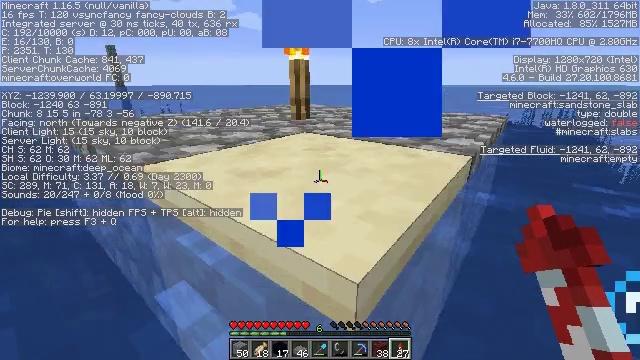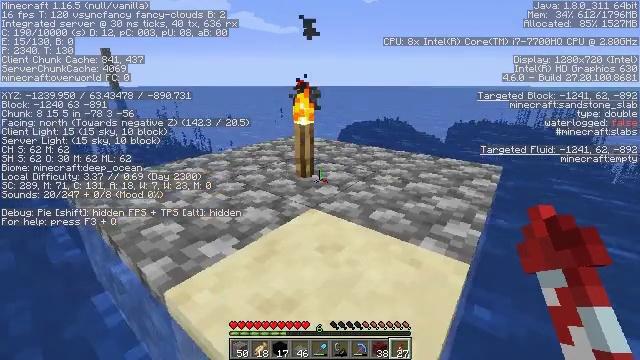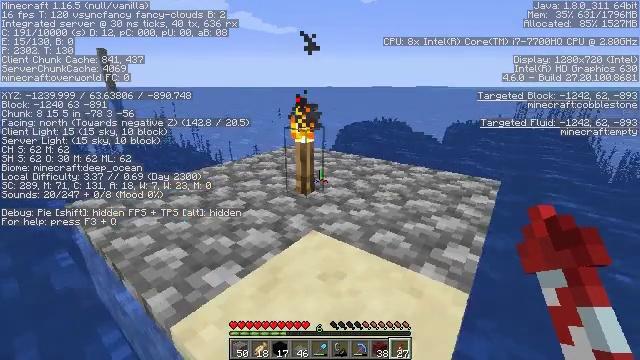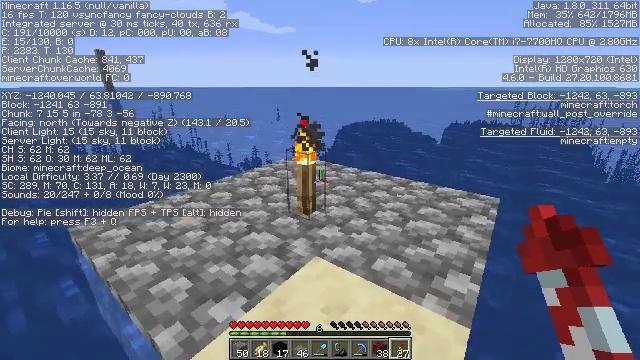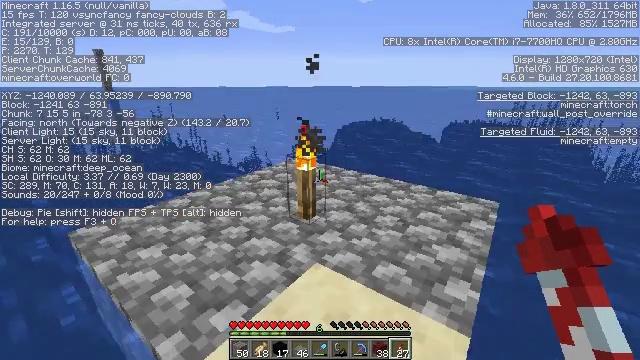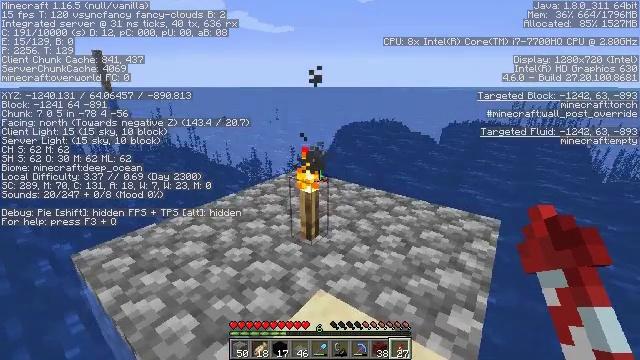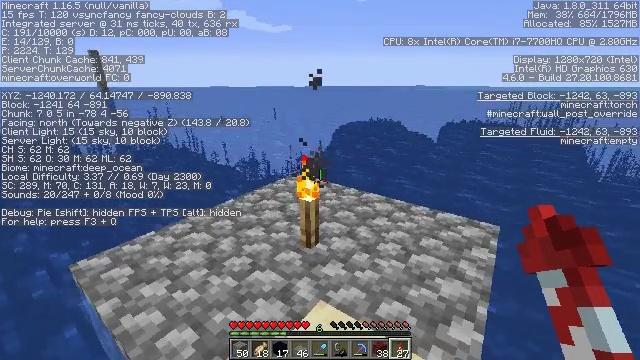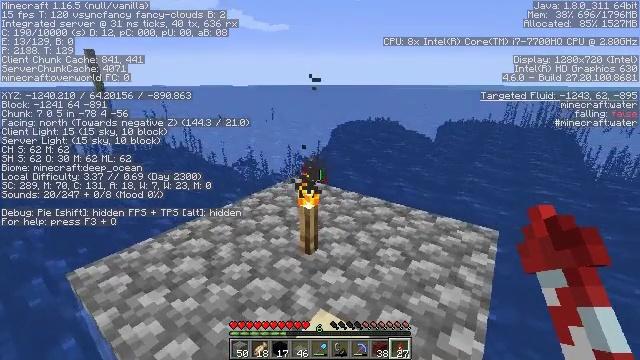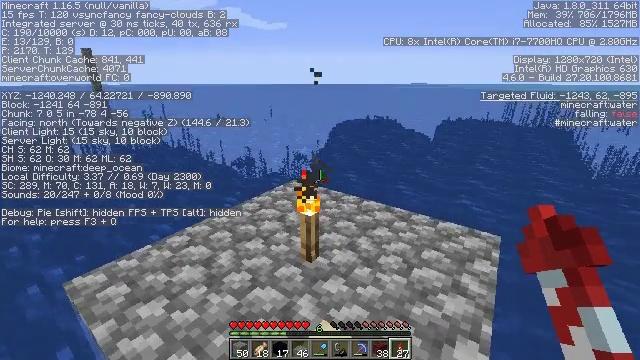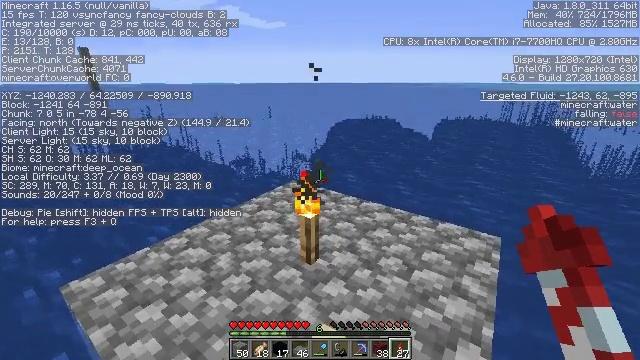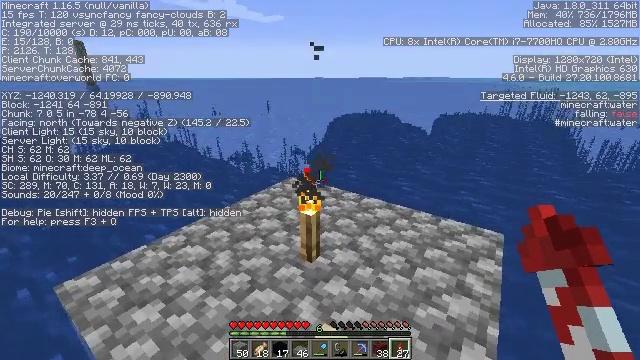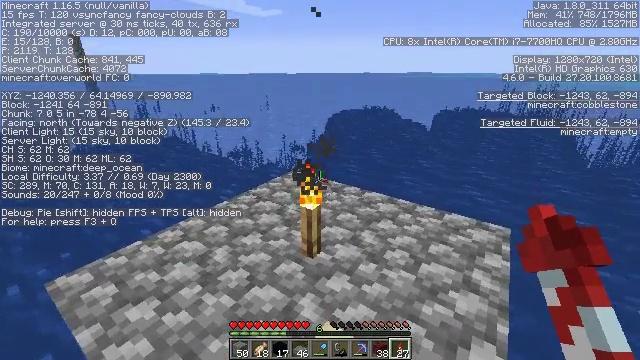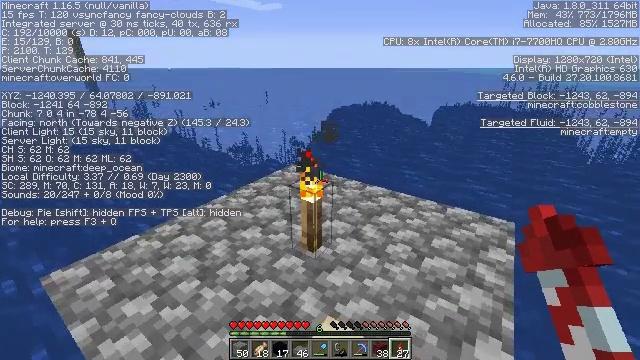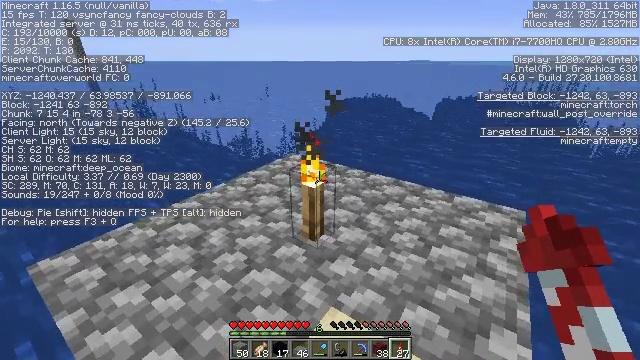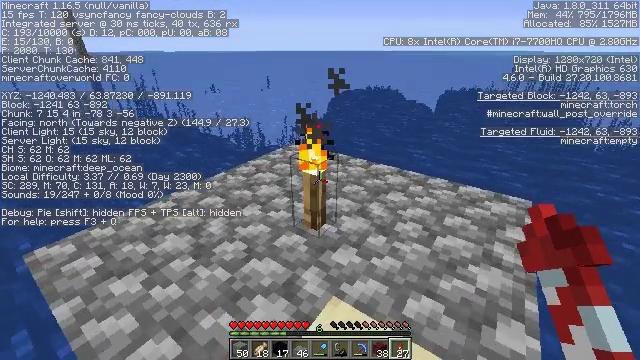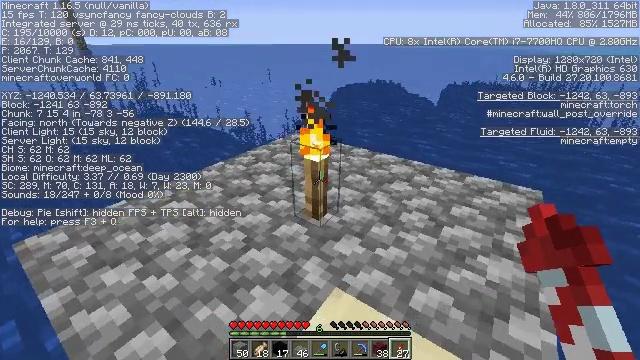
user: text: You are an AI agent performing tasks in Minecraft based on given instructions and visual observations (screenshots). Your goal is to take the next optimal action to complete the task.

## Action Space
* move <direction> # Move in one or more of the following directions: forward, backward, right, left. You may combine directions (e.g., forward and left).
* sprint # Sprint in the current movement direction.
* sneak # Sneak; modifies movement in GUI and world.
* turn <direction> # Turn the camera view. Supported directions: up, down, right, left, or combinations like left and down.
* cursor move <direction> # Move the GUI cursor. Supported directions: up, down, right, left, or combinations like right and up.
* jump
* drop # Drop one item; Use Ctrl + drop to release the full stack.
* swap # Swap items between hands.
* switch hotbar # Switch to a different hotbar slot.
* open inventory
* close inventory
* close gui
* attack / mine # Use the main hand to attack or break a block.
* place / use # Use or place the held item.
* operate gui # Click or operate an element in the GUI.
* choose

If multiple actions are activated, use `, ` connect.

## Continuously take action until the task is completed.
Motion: motion action
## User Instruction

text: Harvest black concrete powder.
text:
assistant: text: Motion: move forward, jump
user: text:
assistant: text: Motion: move forward, jump
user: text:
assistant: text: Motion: move forward, jump
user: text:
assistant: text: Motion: move forward, jump
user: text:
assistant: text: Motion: move forward, jump
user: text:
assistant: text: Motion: move forward, jump
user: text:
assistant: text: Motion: move forward, jump
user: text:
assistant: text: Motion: move forward, jump
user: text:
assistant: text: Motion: no_op
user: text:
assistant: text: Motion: turn down
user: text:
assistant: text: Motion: no_op
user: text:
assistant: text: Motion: no_op
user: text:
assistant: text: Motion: turn down
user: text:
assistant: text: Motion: turn down
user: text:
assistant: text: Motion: turn down
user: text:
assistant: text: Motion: no_op
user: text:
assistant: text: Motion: no_op
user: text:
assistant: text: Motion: no_op
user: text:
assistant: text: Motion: turn down
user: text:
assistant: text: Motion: no_op
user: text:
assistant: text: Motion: turn down
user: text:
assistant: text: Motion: turn down
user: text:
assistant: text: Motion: turn down
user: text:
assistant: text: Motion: turn down
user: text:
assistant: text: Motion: no_op
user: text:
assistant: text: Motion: no_op
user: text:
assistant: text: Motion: turn down
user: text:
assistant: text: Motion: move back, turn down
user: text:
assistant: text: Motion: move back, turn down
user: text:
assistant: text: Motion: move back and move right